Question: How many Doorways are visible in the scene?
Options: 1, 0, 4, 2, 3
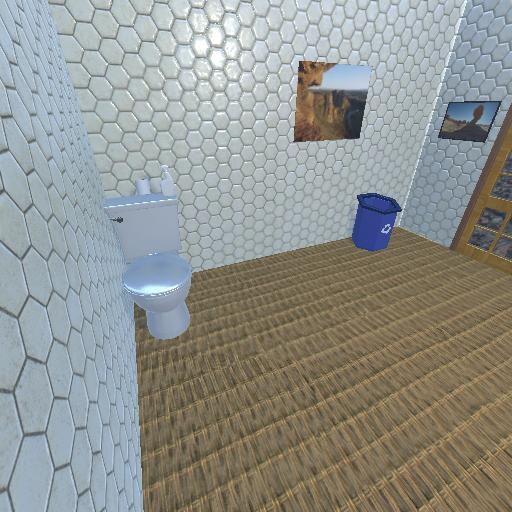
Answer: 1